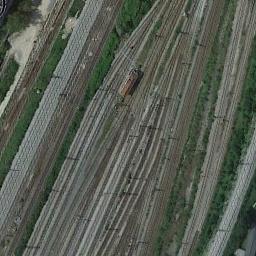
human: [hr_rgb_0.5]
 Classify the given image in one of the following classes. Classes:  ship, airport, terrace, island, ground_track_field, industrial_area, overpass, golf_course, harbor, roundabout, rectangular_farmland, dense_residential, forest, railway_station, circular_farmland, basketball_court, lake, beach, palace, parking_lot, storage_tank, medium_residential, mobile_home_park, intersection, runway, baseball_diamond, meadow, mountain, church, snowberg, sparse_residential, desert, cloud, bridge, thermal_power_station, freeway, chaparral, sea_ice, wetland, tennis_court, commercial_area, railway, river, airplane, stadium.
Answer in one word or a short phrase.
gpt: railway